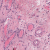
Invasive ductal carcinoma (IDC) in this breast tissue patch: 0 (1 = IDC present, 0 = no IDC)